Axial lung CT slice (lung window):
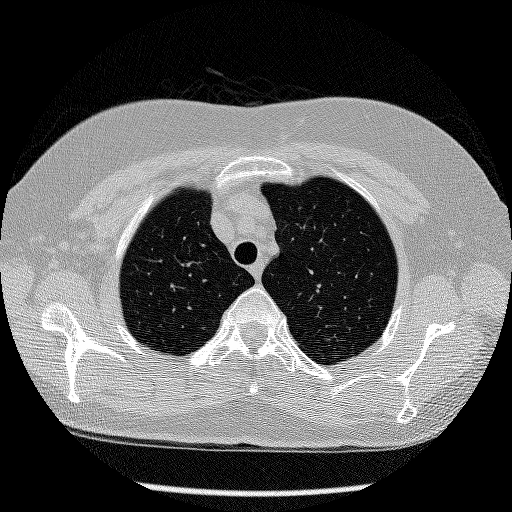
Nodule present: no